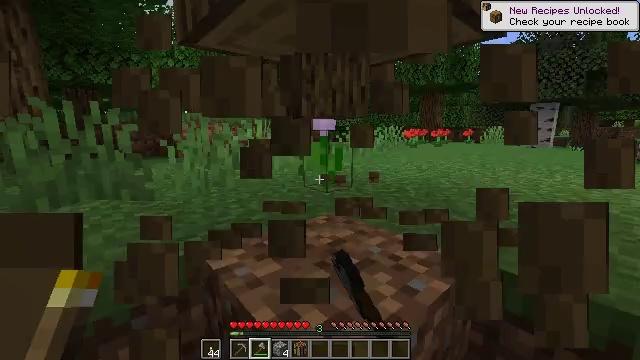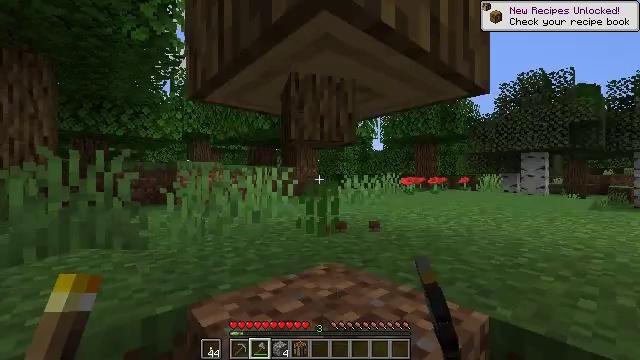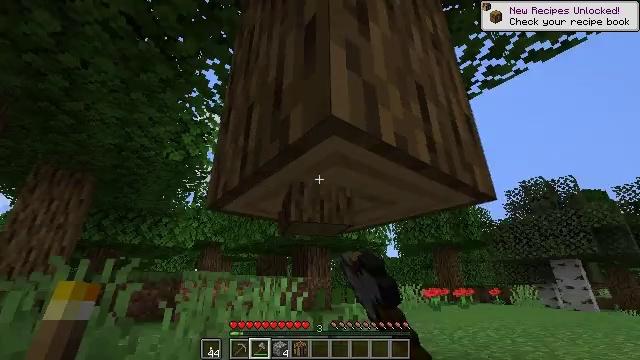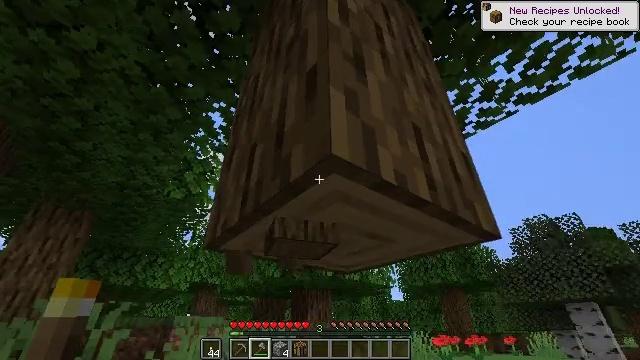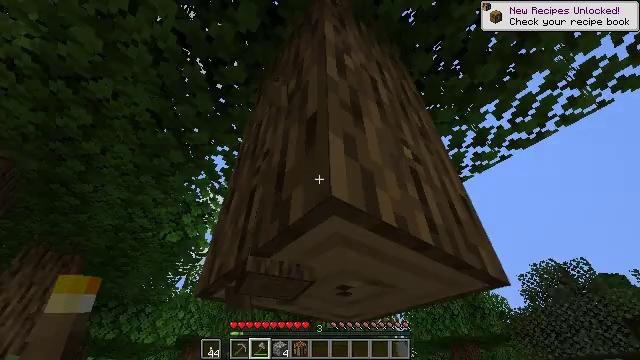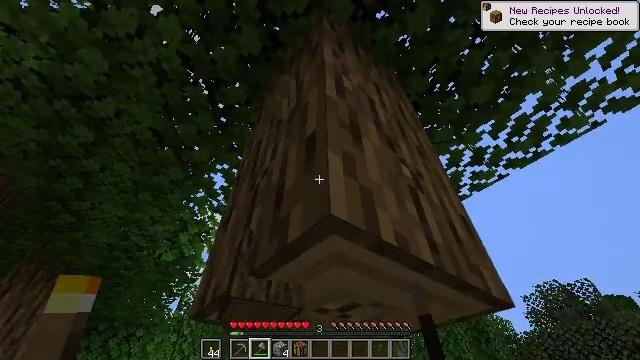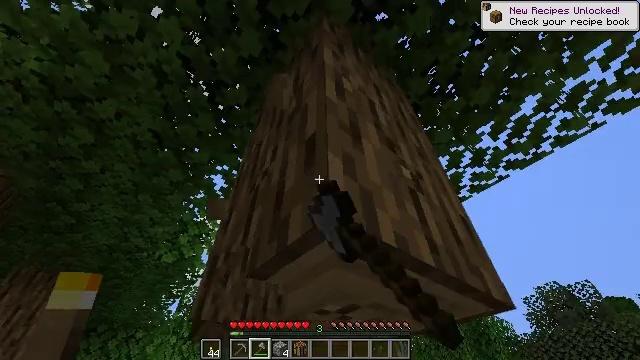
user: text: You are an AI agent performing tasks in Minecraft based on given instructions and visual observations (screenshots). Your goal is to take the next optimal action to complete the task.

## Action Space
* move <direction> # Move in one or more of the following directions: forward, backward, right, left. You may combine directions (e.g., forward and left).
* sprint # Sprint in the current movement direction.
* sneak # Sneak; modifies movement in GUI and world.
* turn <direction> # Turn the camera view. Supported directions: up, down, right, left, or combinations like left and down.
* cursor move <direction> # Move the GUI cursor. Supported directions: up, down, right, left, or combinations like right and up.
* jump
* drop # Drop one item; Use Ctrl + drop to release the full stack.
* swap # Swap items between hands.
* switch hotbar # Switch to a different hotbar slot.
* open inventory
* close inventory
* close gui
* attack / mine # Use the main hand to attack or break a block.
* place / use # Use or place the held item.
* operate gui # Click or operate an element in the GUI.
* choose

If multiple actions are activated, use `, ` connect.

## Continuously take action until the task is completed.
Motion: motion action
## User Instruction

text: Break the pink tulip to gather it.
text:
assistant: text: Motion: turn up, attack / mine
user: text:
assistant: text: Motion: turn left and up, attack / mine
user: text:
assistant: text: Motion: turn up, attack / mine
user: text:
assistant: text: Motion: turn up, attack / mine
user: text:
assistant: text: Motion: turn up, attack / mine
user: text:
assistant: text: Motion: attack / mine
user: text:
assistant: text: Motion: attack / mine